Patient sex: M
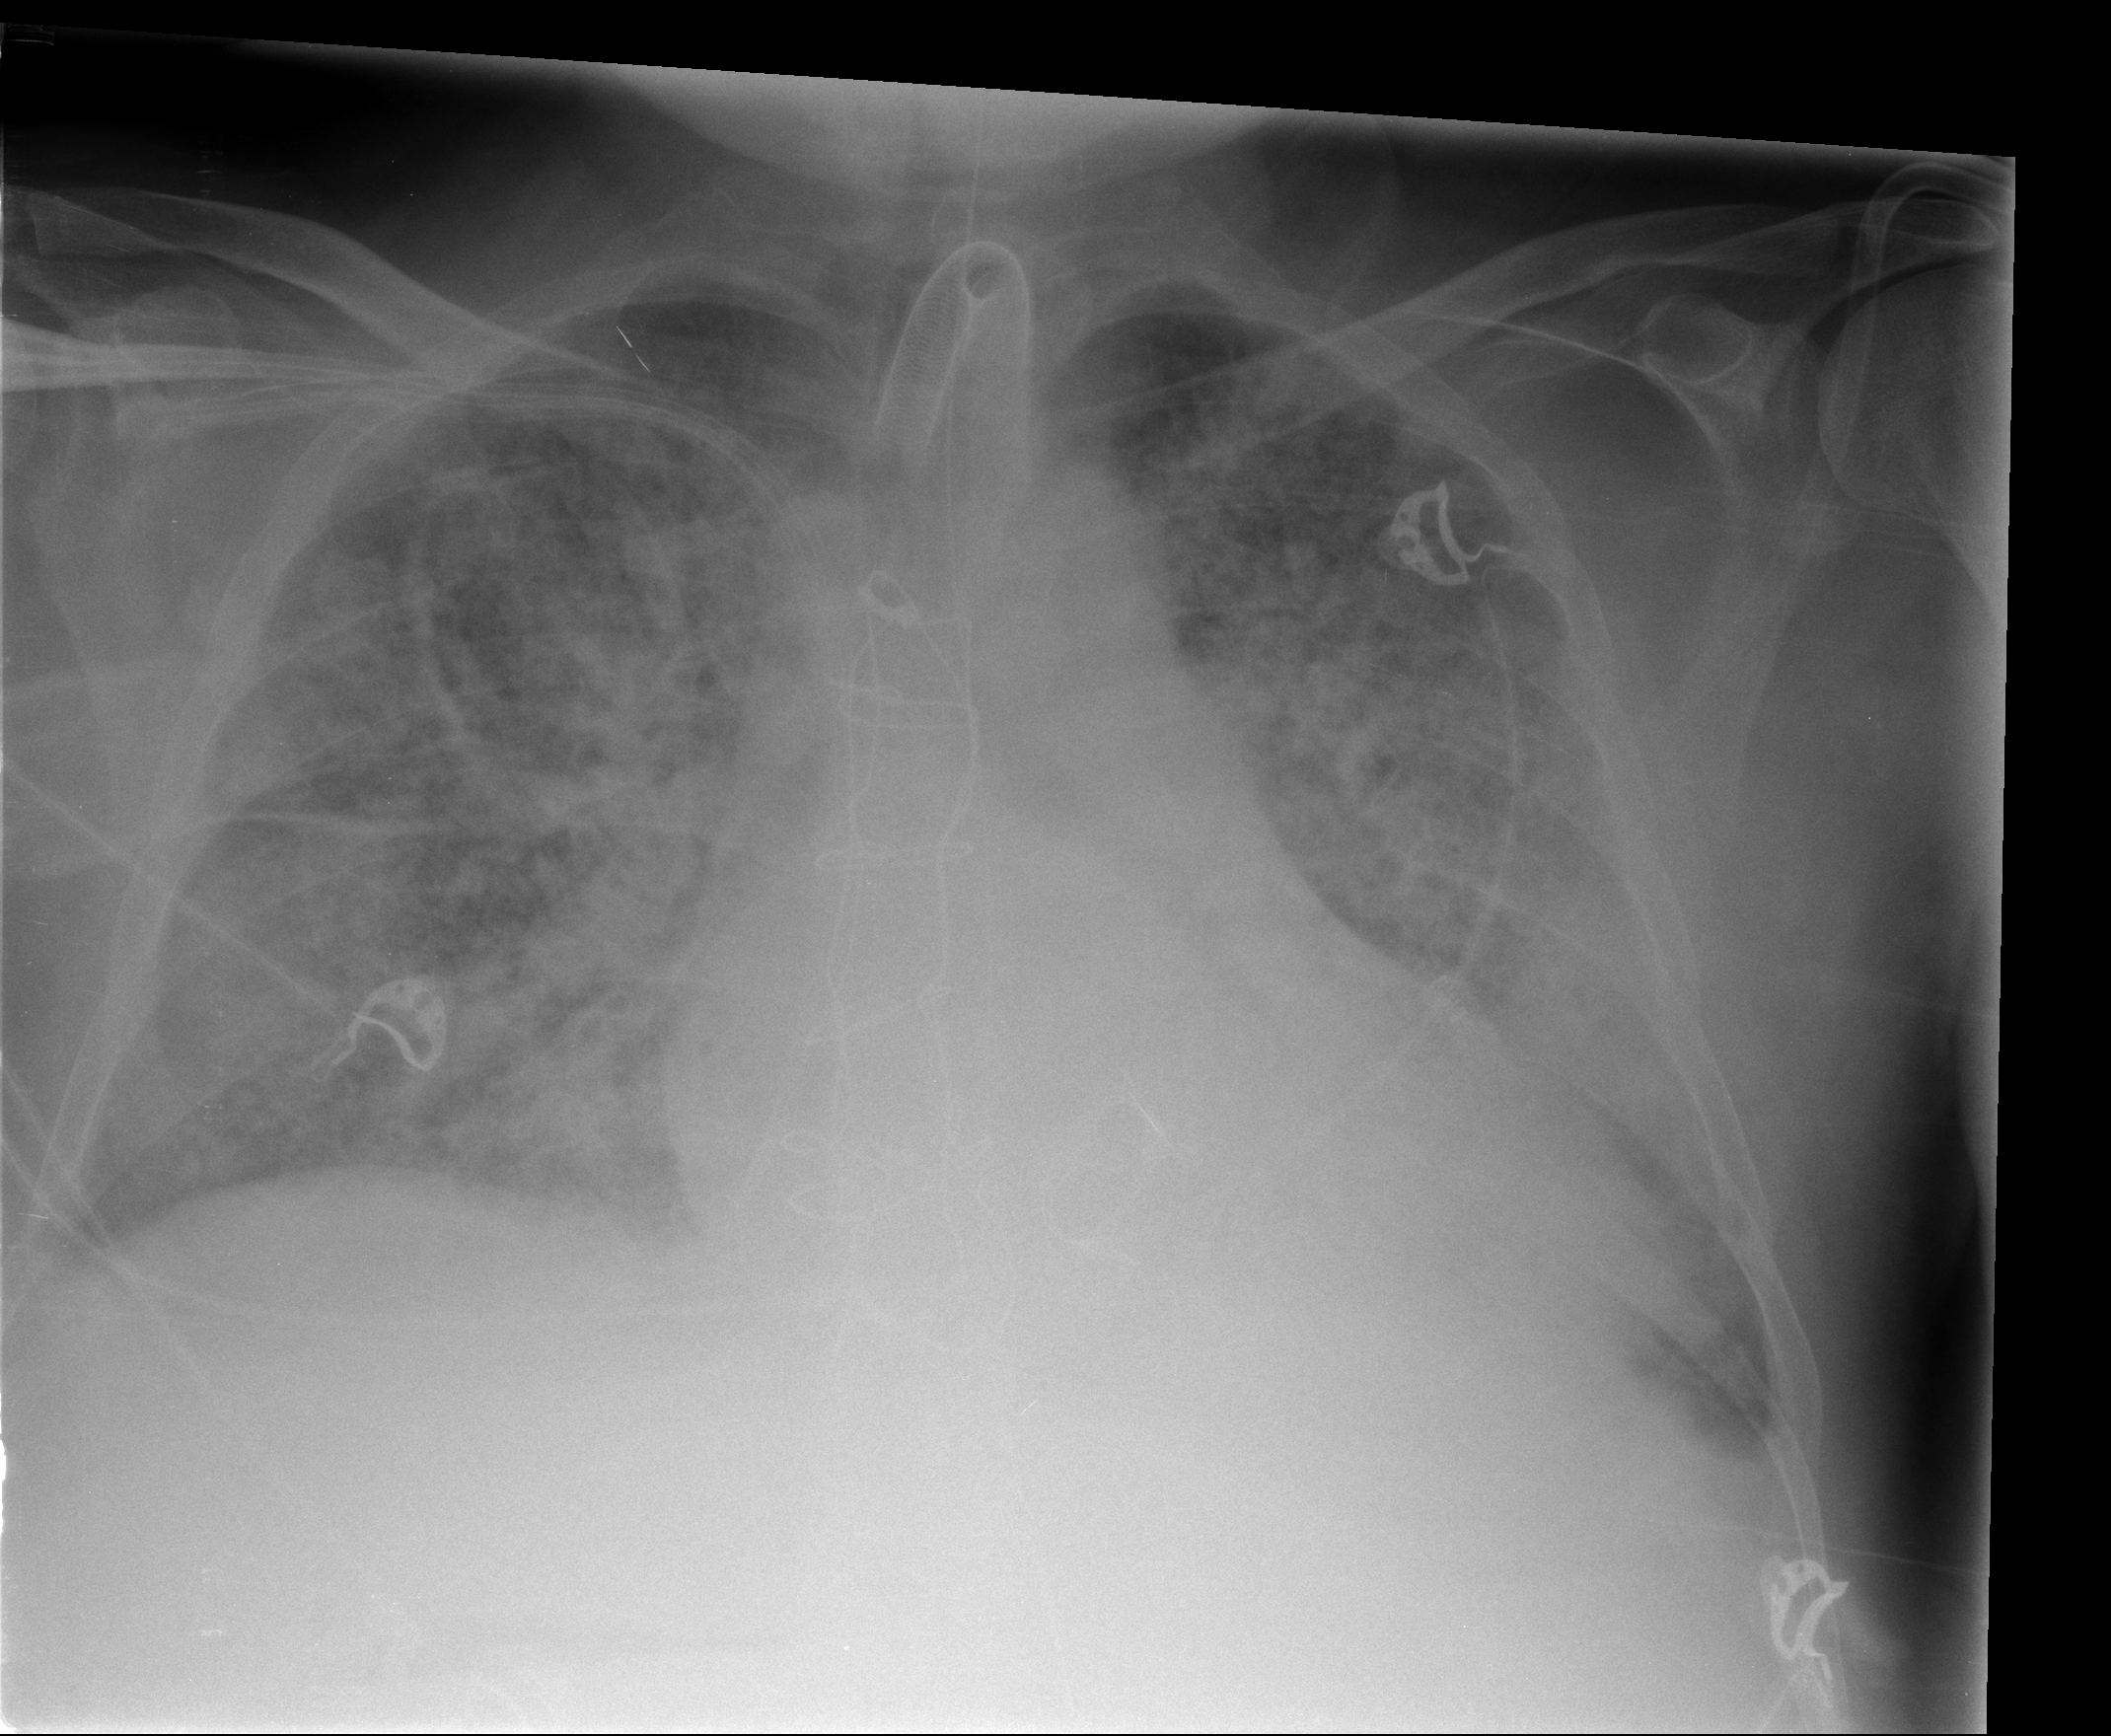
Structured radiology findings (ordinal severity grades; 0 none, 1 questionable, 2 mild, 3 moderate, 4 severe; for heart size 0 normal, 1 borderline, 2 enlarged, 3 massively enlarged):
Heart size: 2
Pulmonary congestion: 3
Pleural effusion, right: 2
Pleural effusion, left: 2
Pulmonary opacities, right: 4
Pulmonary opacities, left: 4
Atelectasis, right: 2
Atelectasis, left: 2